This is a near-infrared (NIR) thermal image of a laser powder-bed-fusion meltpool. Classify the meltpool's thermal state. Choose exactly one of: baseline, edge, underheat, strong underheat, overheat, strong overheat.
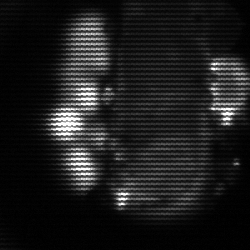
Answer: strong underheat